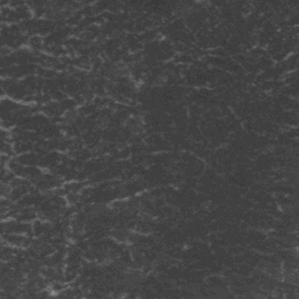
Label: frost